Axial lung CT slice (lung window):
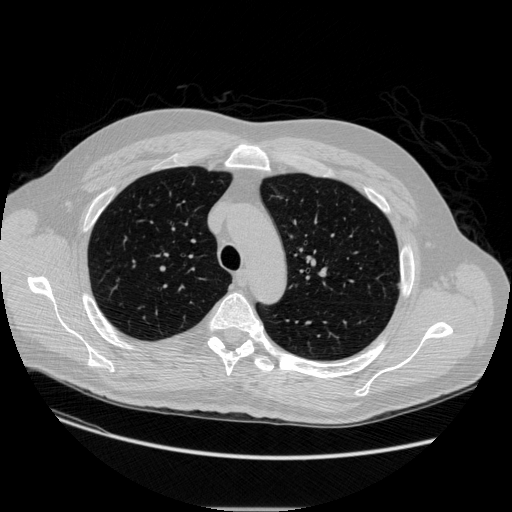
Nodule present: yes
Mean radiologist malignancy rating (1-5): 2